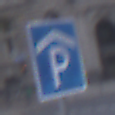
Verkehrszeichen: Parkhaus
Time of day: SunriseSunset
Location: Outdoor (Urban)
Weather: PartlyCloudy
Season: NotSpecified
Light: Natural